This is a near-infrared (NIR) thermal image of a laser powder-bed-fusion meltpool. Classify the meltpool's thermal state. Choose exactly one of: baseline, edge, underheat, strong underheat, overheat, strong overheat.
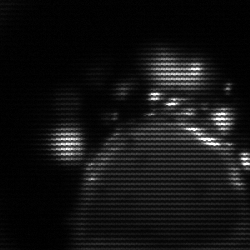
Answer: edge